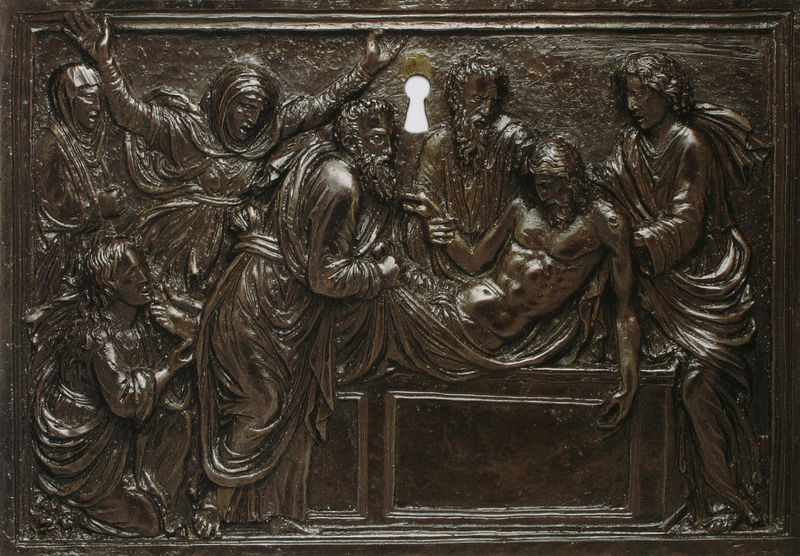
Titel: Grablegung Christi
Künstler: Andrea Riccio
Standort: Washington
Institution: National Gallery of Art, Kress Collection
Schlagwörter: blau, gruppe, hand, körper, mann, nackt, schatten, umhang, weiß, frauen, ocker, braun, finger, frau, frisur, geste, grau, haar, hintergrund, holz, männer, profil, schwarz, szene, tür, gürtel, rot, schleier, schloss, tuch, beige, haube, alt, bart, bärte, arm, arme, falten, johannes, leiche, rahmen, stehen, tod, tot, toter, trauer, vollbart, gesten, hände, feld, kirche, gewand, haare, gewänder, locken, skulptur, relief, füße, holzschnitt, liegen, türe, bank, rand, kopftuch, bett, metall, bronze, plastik, platte, tor, barfuss, eingang, eisen, truhe, lendentuch, rippen, weinen, loch, knien, liege, öffnung, sarg, leib, bahre, christus, grab, jesus, kreuzabnahme, schlaff, türschloss, antik, leid, leiden, schmerz, schreien, toga, kniend, legen, männder, heilige, schlüssel, beschlag, jünger, maria, magdalena, anbetung, beweinung, jesu, maria magdalena, guss, tunika, grablegung, lade, schlüsselloch, christi, josef, klagen, vollbärte, ablegen, lager, kreuzgang, sarkophag, grablege, abnahme, grabtuch, nikodemus, aktion, toto, hochheben, nakct, klage, halbrelief, josef von arimathea, jammern, recken, grablegung christi, kreuzlegung, aus_dem_rahmen, schlusselloch, torschloss, steinsarg, bäört